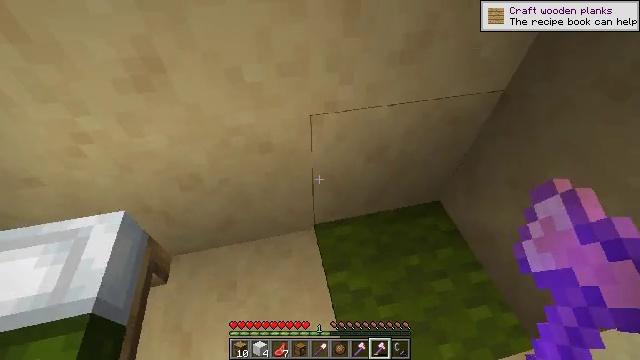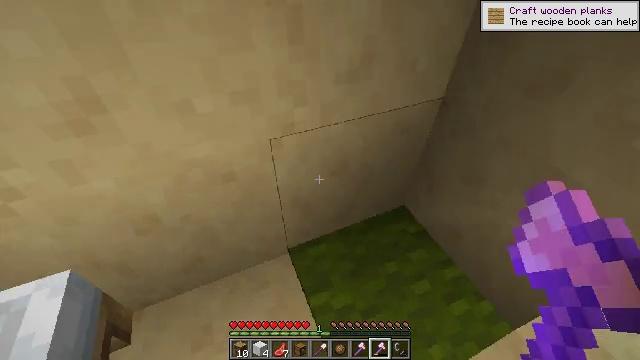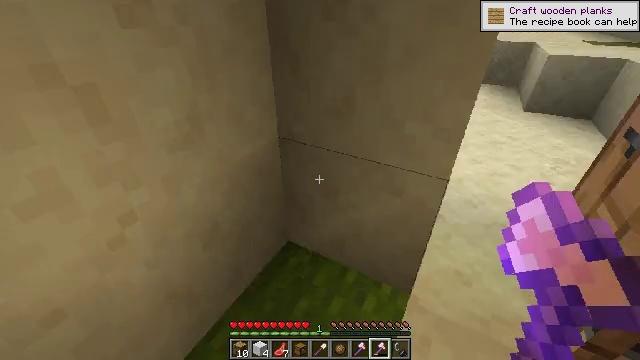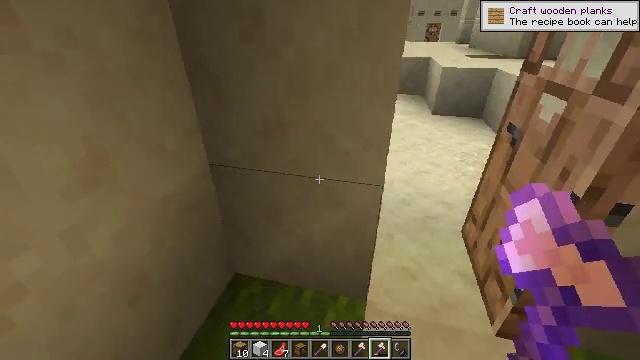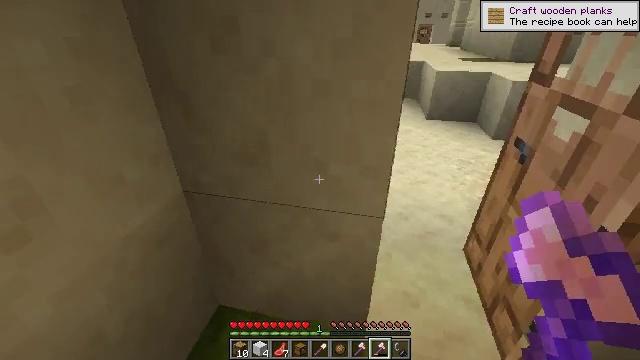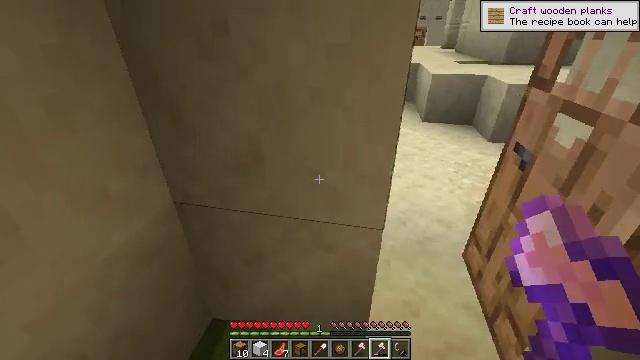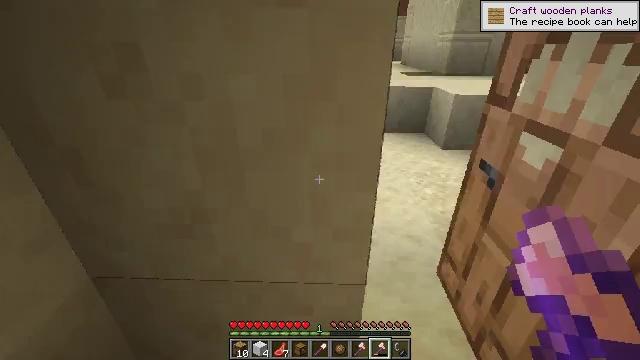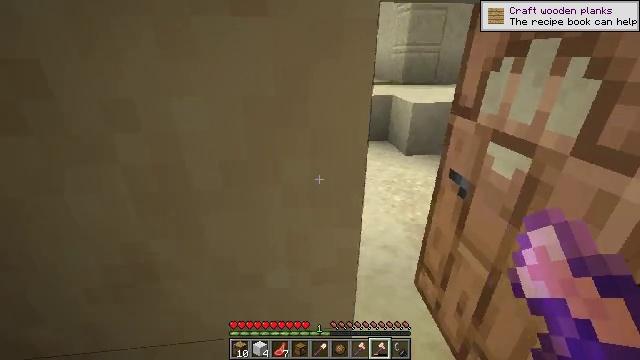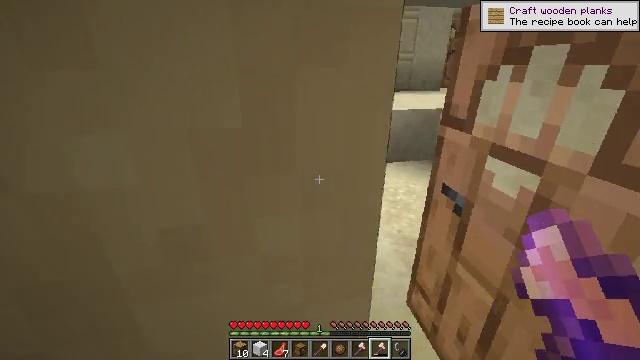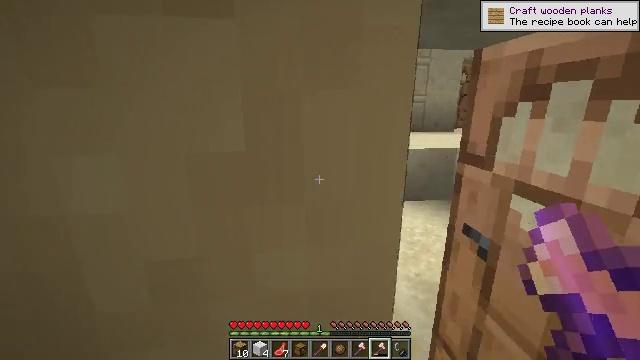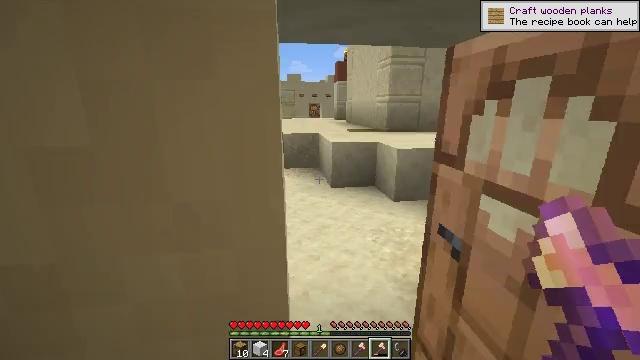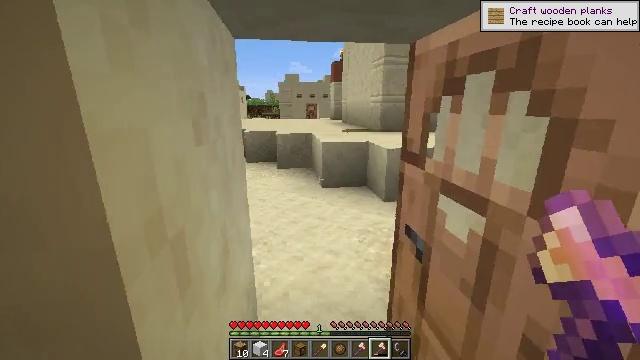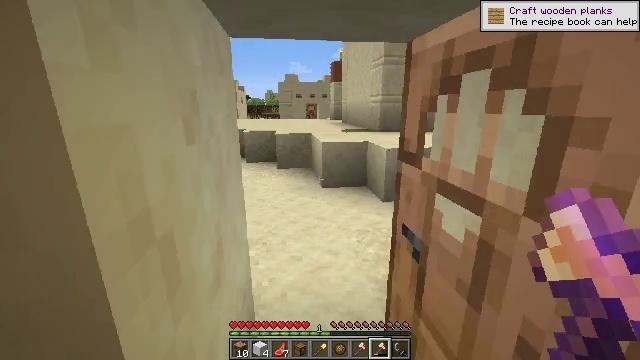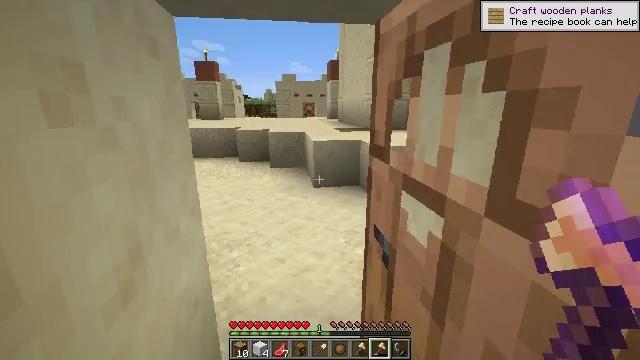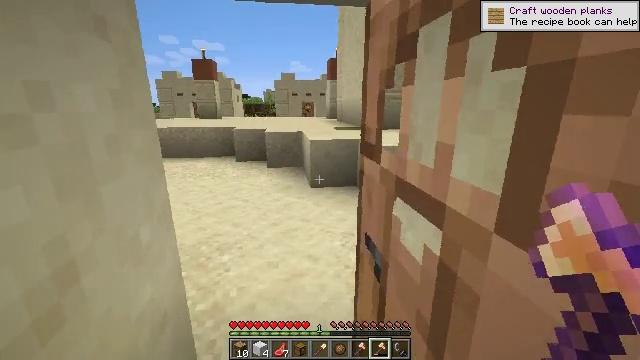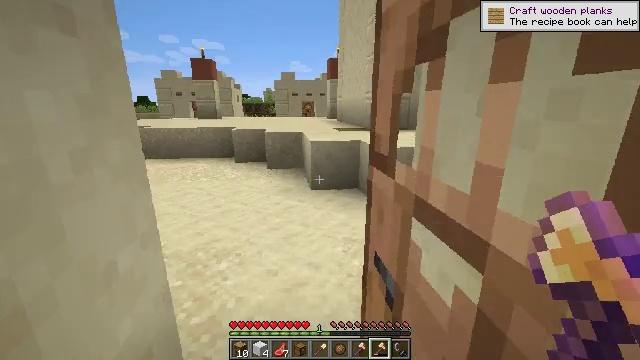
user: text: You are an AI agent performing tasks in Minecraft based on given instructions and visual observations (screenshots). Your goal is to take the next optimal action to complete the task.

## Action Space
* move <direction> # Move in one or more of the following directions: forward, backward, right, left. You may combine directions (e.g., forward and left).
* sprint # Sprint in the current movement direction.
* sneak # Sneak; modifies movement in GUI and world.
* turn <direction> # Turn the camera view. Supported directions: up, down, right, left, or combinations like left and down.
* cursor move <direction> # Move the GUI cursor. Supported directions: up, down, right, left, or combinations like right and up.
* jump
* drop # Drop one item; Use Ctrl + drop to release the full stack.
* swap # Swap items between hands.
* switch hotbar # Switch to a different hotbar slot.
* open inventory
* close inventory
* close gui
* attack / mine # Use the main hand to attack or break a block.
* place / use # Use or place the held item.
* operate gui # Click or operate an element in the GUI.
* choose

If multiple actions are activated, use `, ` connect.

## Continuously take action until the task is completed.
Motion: motion action
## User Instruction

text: Break the chest to retrieve items inside.
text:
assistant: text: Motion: turn right and up
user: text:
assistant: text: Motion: turn right and up
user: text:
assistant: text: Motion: move forward, turn right and up
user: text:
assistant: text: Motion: move forward, turn right
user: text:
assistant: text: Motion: move forward
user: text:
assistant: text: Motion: move forward, turn right and up
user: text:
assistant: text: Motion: move forward, turn right and up
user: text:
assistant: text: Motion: move forward, turn right and up
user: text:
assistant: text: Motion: move forward and move right, turn left and up
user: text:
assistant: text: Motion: move forward and move right
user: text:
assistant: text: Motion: move forward and move right
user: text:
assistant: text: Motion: move forward and move right
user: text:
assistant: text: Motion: move forward and move right
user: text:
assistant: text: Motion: move forward
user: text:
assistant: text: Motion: move forward
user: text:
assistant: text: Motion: move forward
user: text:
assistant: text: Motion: move forward, turn left
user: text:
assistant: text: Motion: move forward, turn right and up
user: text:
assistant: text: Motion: move forward and move left, turn right and up
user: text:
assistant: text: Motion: move forward and move left, turn right and up
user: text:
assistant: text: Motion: move forward and move left, turn right and up
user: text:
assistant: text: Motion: move forward and move left, turn right and up
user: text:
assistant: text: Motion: move forward and move left, turn right
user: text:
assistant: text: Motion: move forward and move left, turn right
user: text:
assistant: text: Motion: move forward and move left, turn right
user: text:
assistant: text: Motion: move forward and move left, turn right
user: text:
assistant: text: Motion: move forward and move left, turn right
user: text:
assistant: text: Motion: move forward and move left
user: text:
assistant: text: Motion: move forward and move left
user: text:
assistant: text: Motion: move forward and move left, turn left and down